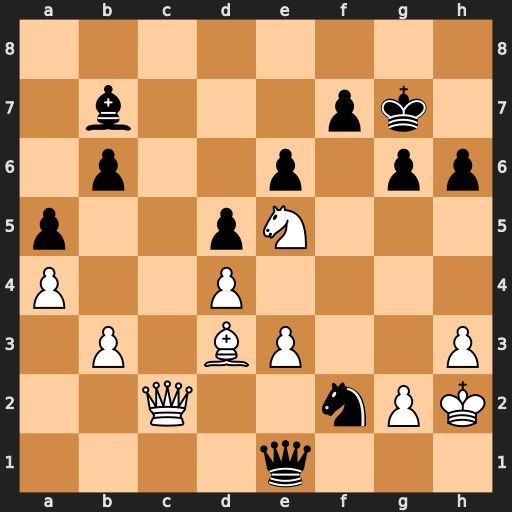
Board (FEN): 8/1b3pk1/1p2p1pp/p2pN3/P2P4/1P1BP2P/2Q2nPK/4q3
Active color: w
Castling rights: -
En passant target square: -
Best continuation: Qc7 Ng4+ Nxg4